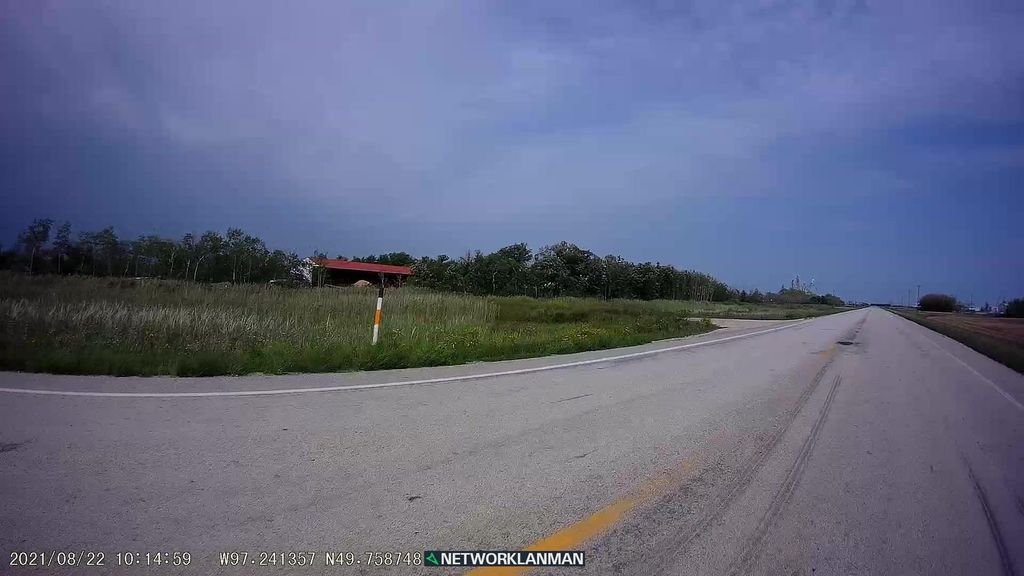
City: winnipeg